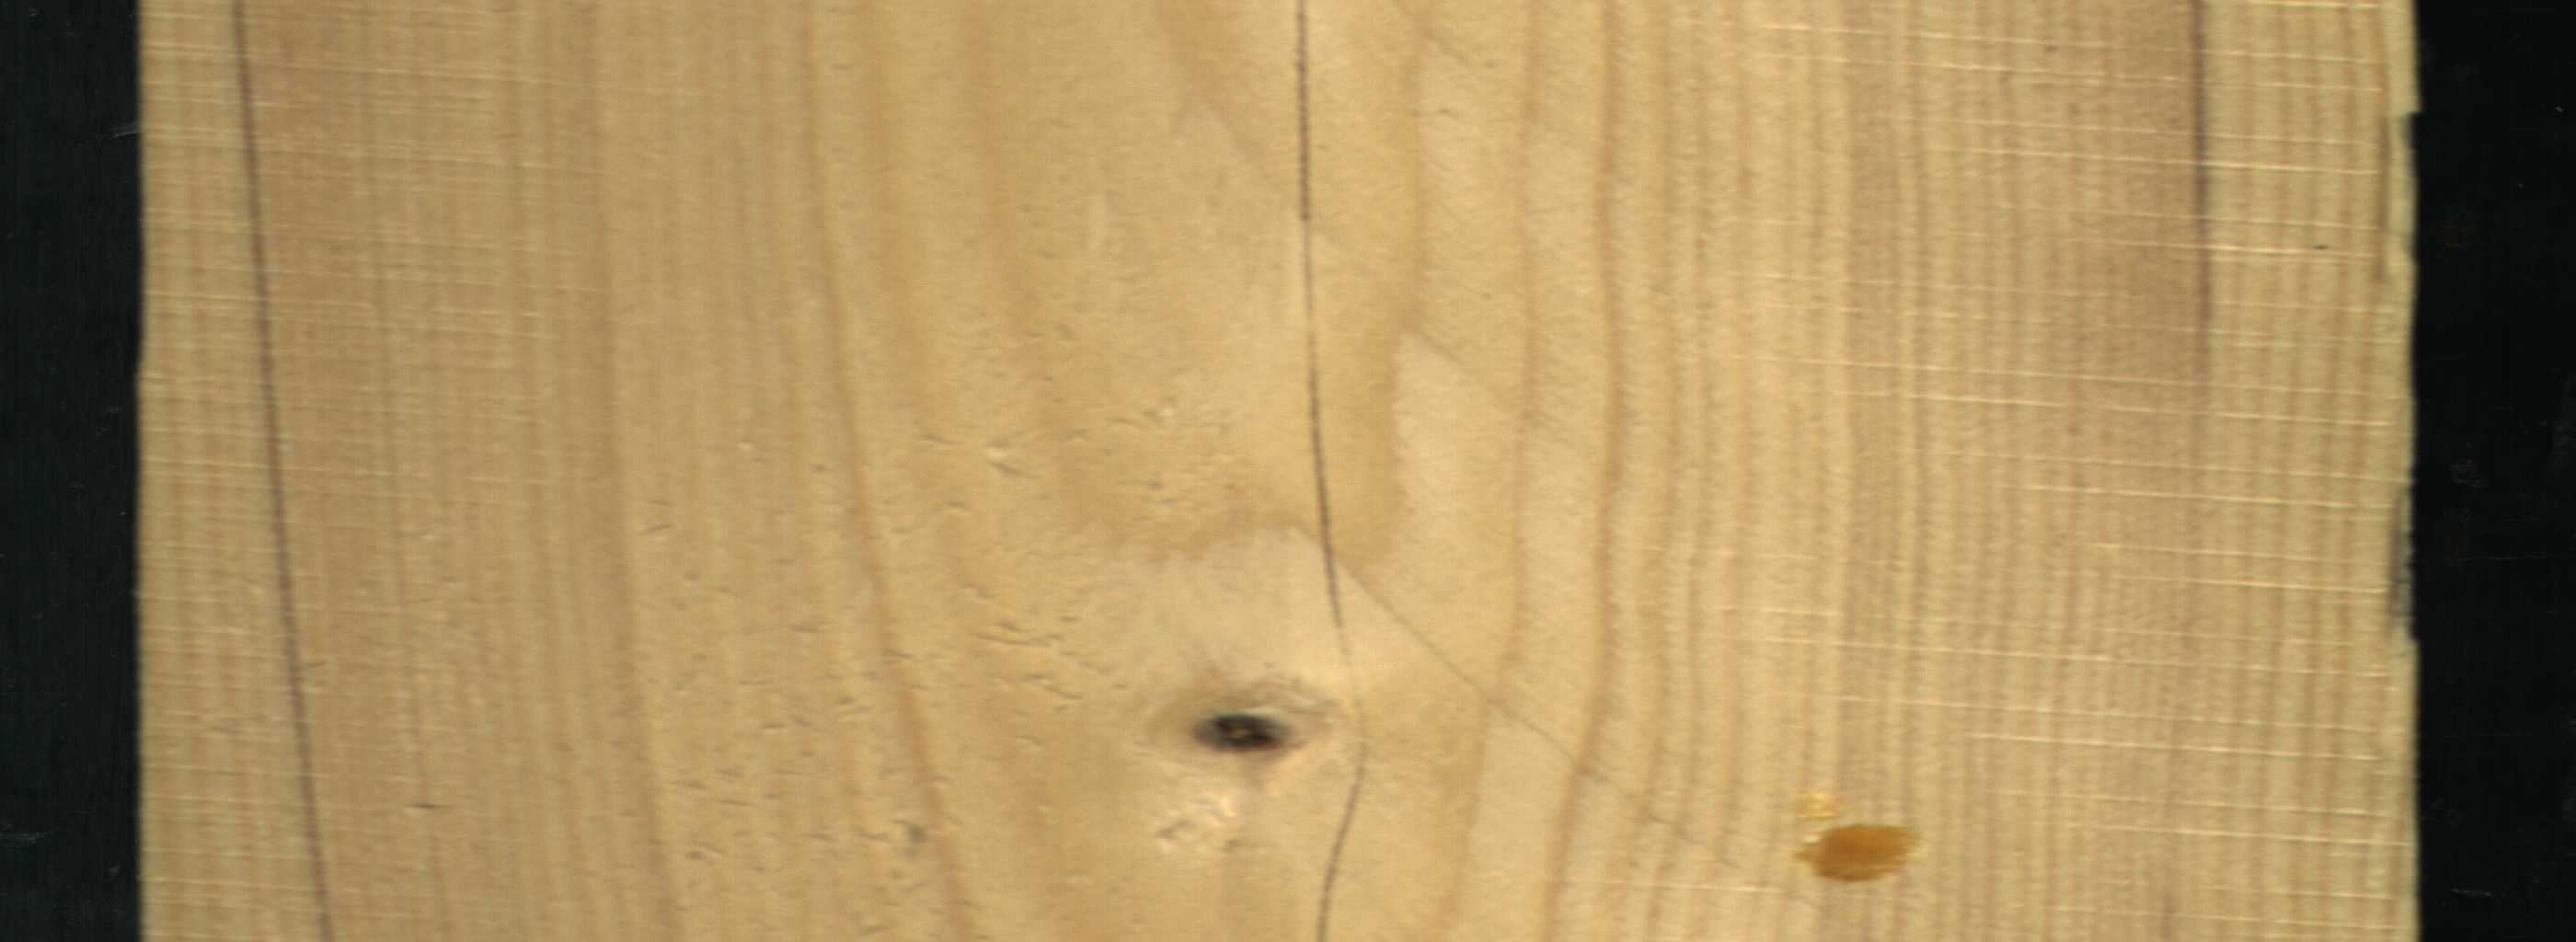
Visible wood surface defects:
resin
Crack
Crack
Crack
Dead_Knot